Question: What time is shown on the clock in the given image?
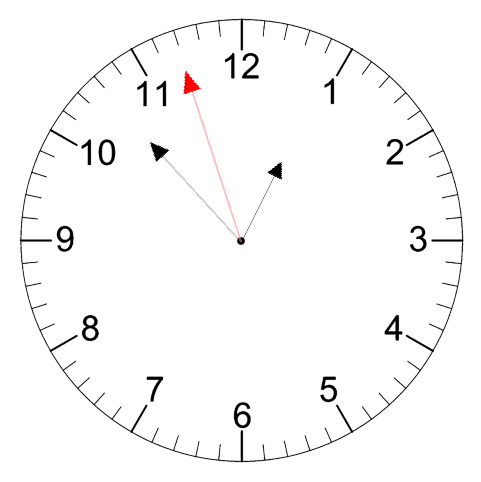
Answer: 12:52:57